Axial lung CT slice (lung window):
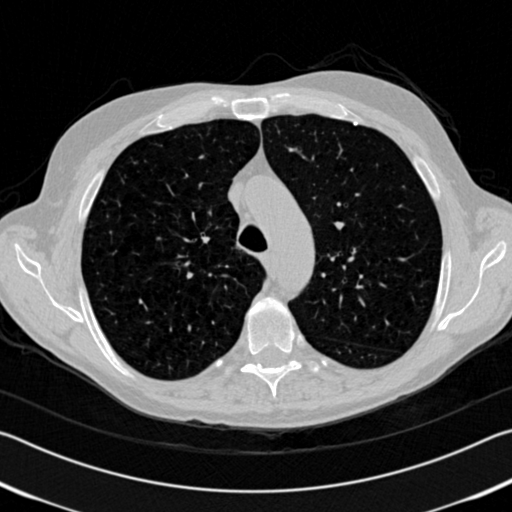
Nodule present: no